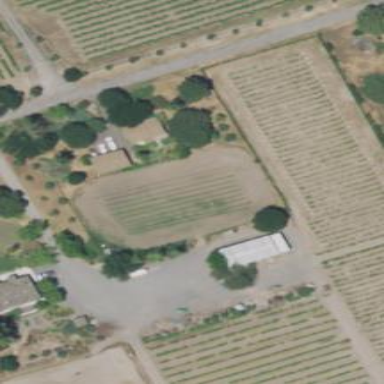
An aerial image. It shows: Vineyard where grapes are grown.